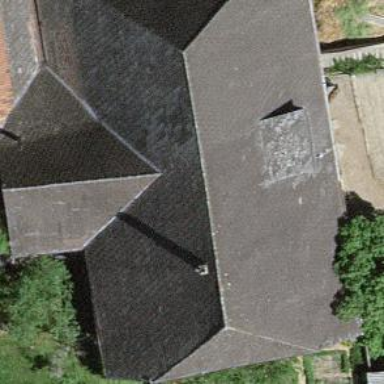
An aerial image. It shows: Farm building.